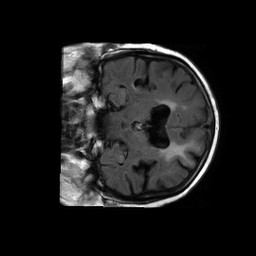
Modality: FLAIR
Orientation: coronal
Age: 76
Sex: male
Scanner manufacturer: philips
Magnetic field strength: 1.5 T
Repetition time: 6 s
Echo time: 0.12 s